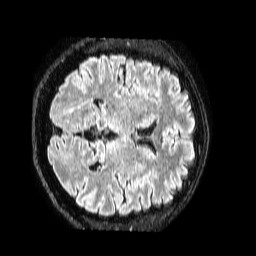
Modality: FLAIR
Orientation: axial
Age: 46
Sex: male
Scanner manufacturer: philips
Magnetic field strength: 1.5 T
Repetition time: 4.8 s
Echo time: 0.3 s